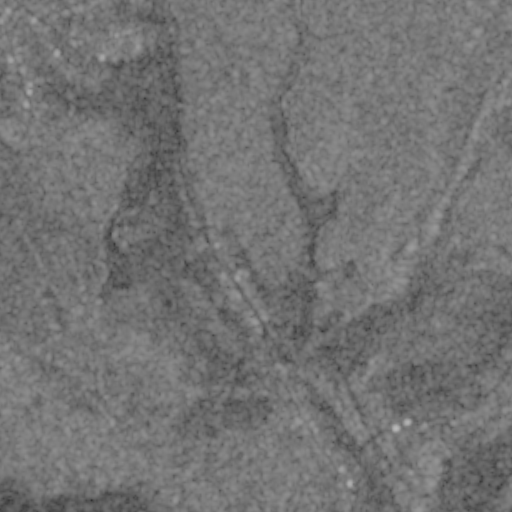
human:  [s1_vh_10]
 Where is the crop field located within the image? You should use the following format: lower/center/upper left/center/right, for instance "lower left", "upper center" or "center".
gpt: The crop field is located in the upper left of the image.
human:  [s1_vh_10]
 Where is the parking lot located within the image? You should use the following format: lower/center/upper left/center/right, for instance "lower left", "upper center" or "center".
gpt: The parking lot is located in the lower right of the image.
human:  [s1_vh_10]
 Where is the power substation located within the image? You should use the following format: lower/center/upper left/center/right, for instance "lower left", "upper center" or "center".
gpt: The power substation is located in the lower right of the image.
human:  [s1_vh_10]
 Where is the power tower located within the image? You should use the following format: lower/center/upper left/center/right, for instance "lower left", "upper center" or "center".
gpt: The power tower is located in the lower right of the image.
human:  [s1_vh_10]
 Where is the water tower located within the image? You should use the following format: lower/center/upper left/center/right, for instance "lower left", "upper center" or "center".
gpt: The water tower is located in the lower right of the image.
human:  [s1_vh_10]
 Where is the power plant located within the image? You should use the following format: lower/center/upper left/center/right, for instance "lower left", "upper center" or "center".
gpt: There is no power plant in the image.

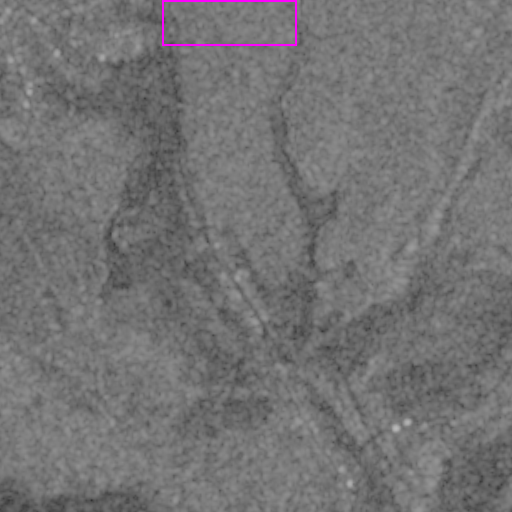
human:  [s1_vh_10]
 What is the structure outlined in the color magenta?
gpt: The structure outlined in magenta is a crop field.
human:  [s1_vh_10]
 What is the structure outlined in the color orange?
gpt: There is no orange outline.